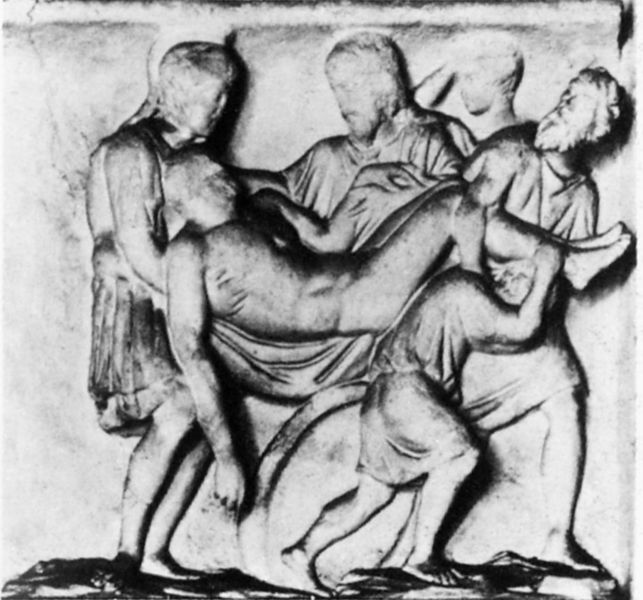
Titel: Heimtragung des Meleager.
Institution: Rom, Museo Capitolino
Schlagwörter: mann, nackt, schatten, licht, marmor, männer, bart, arm, falten, stein, tod, tot, toter, tragen, kind, skulptur, relief, füße, antike, krank, rom, kapitell, jüngling, christus, grab, jesus, leichnam, antik, toga, grablegung, römisch, grablege, grabstein, leichenzug